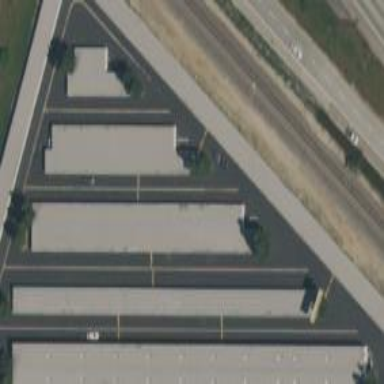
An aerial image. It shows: Storage rental shop.